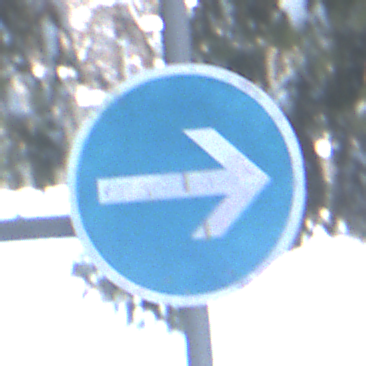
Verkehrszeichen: VorgeschriebeneFahrtrichtungHierRechts
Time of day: MorningAfternoon
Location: Outdoor (Nature)
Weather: Clear
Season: Winter
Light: Natural